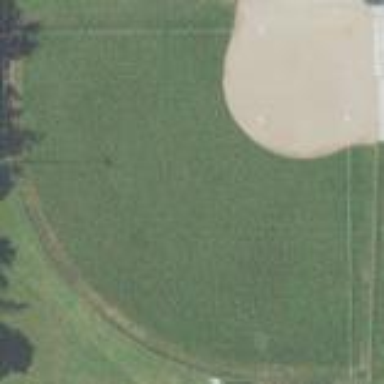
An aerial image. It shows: Softball pitch for leisure sports.